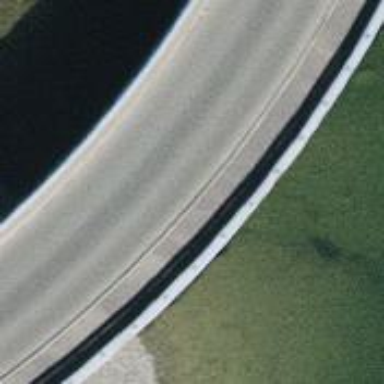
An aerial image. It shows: Unclassified road with bridge.